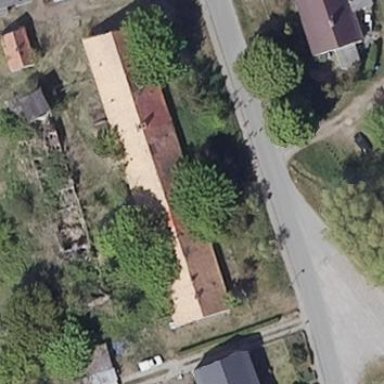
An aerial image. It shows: Residential building with gabled roof oriented along one side.